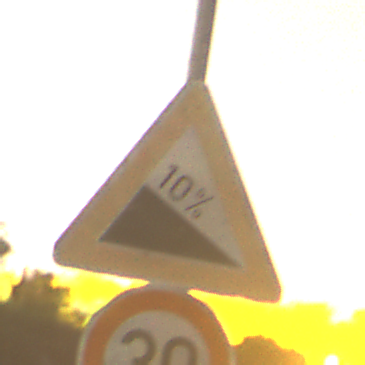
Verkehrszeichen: Gefaelle10
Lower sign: Geschwindigkeit30
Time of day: Night
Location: Outdoor (Suburban)
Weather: Clear
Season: NotSpecified
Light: Artificial